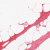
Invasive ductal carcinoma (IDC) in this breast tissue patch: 0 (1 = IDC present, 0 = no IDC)